Field crop: tomato
Growth stage: 1
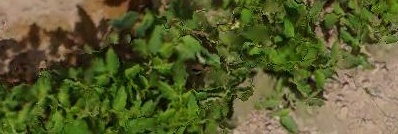
Species: tomato